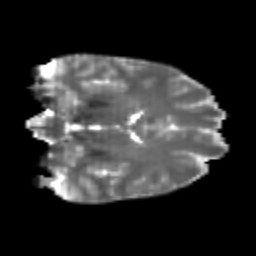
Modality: T2w
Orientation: coronal
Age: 22
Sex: female
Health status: healthy
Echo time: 0.074 s